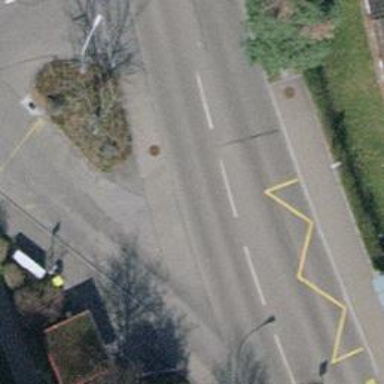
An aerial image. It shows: Bus stop with stop position for public transport.